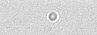
Label: camera_spot